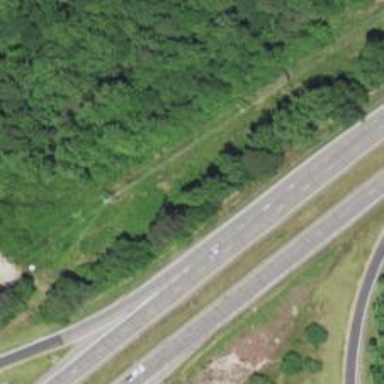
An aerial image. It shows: Motorway junction.